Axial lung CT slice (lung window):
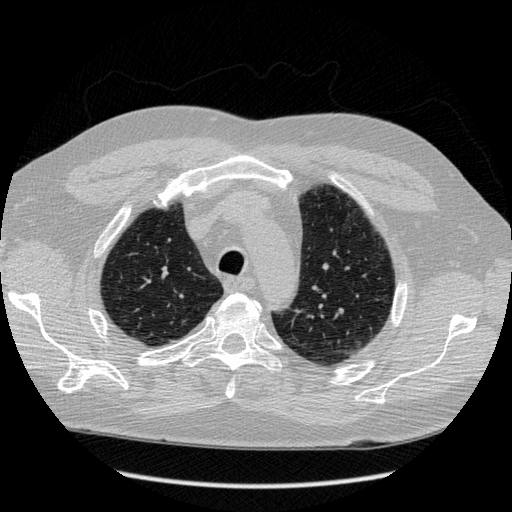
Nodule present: no